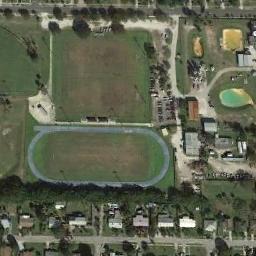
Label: ground_track_field